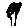
Label: tree